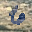
Label: 6